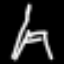
Label: The Eiffel Tower